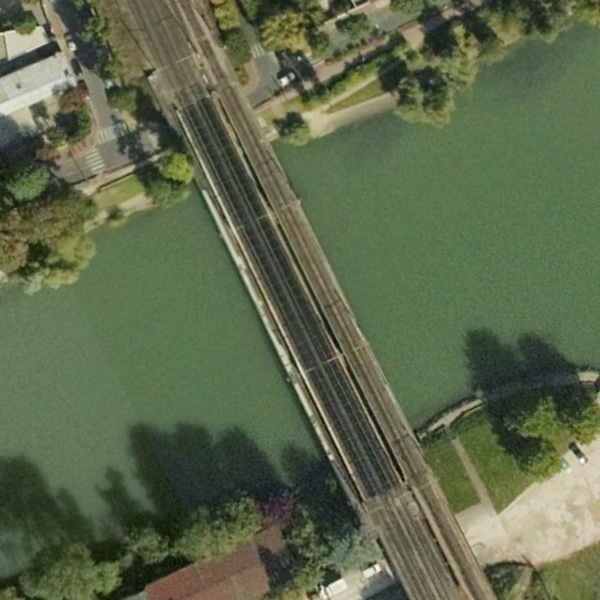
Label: Bridge